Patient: sex M, age 61
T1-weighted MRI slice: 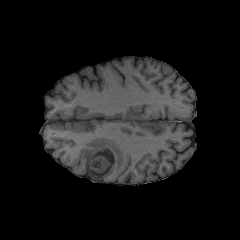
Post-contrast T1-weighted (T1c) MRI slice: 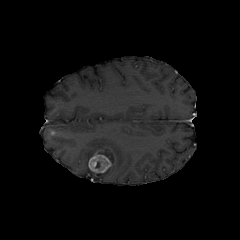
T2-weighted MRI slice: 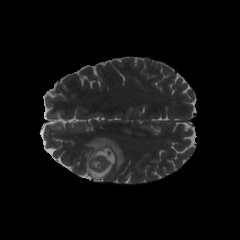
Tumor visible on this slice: yes
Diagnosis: Glioblastoma, IDH-wildtype
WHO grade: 4